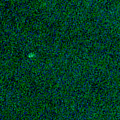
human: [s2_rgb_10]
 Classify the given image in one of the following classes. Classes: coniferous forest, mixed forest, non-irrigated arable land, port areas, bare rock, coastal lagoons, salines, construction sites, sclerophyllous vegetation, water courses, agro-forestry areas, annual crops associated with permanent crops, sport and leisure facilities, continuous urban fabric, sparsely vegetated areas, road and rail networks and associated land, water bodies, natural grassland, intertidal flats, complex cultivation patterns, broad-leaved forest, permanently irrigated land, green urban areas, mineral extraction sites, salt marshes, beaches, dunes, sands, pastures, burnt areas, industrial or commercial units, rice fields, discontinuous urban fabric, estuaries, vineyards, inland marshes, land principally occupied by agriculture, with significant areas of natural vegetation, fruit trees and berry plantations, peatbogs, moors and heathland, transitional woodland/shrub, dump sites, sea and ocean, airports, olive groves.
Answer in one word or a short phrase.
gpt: sea and ocean